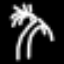
Label: palm tree